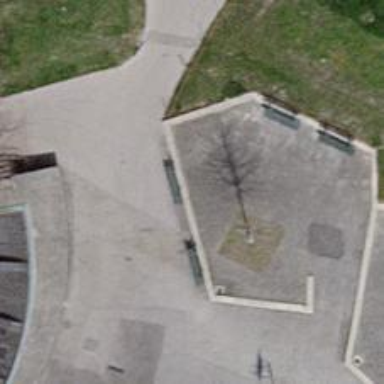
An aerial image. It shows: Bench for seating.